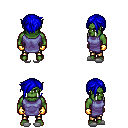
a pixel art fantasy rpg character, male body template, orc, green skin, chain tabard jacket, gold greaves, blue pixie cut hairstyle, gold gloves, white slippers, four views (front, back, left, right), 2x2 character sprite sheet, small pixel art, hard edges, no anti-aliasing